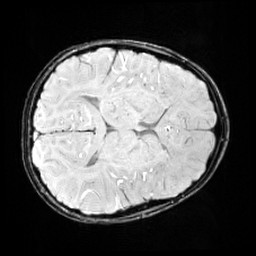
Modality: SWI
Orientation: axial
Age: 9
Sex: male
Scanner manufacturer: siemens
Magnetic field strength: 3 T
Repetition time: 0.027 s
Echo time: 0.02 s